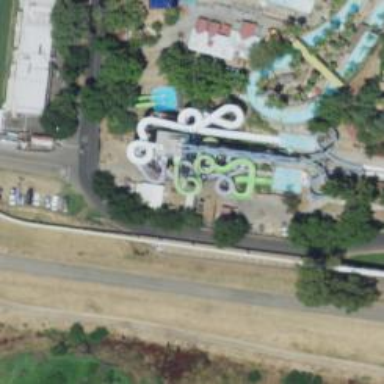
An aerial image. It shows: Covered bridge leading to water slide attraction.